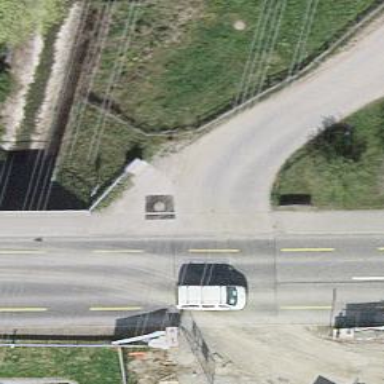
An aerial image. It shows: Driveway leading to service road.